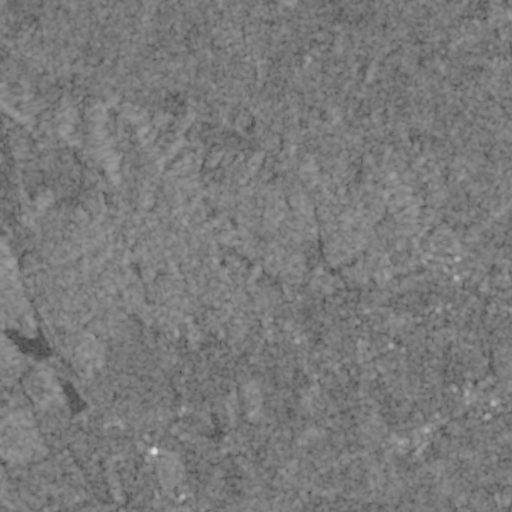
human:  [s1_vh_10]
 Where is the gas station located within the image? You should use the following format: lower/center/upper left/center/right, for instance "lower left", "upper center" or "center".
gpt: The gas station is located in the lower right of the image.
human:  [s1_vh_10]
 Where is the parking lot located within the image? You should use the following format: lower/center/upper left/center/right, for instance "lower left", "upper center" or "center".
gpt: The parking lot is located in the lower right of the image.
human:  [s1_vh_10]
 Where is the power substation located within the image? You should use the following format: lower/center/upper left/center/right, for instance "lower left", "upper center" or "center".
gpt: The power substation is located in the upper center of the image.
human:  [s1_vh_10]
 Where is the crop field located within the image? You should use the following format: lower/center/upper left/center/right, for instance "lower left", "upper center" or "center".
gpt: There is no crop field in the image.

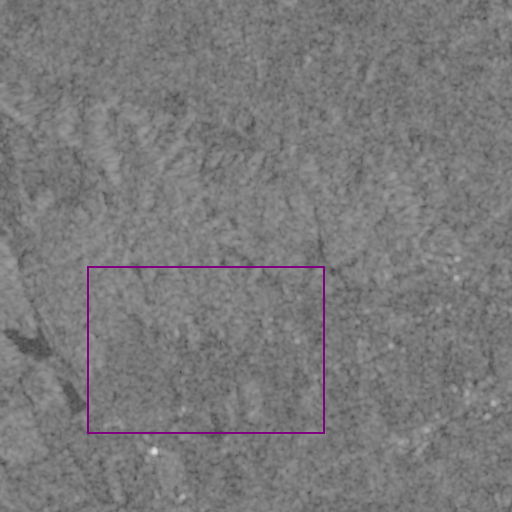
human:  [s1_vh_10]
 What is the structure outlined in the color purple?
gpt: The structure outlined in purple is a crop field.
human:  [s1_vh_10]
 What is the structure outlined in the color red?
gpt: There is no red outline.